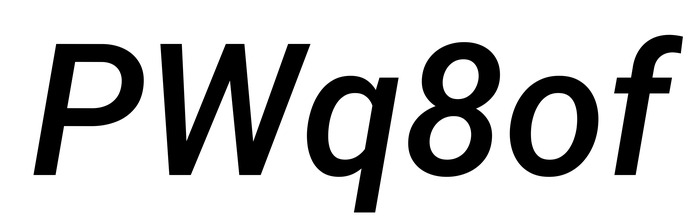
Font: Roboto-Italic_Medium_Italic